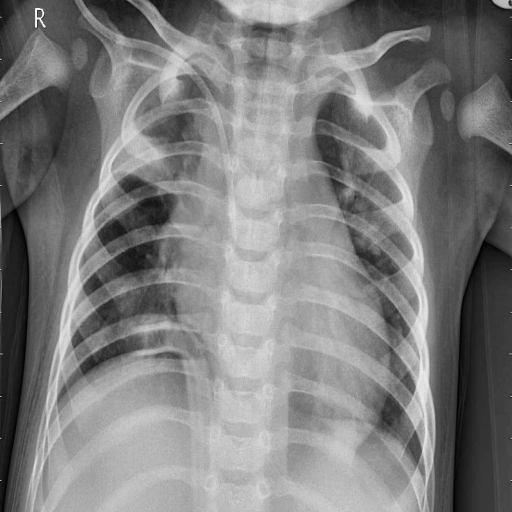
Finding: PNEUMONIA